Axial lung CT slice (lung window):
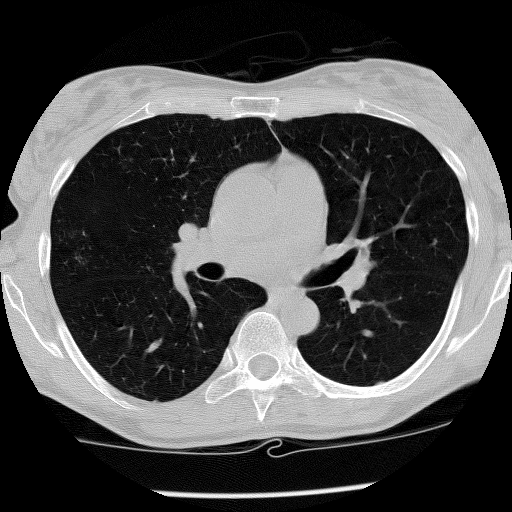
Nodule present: no